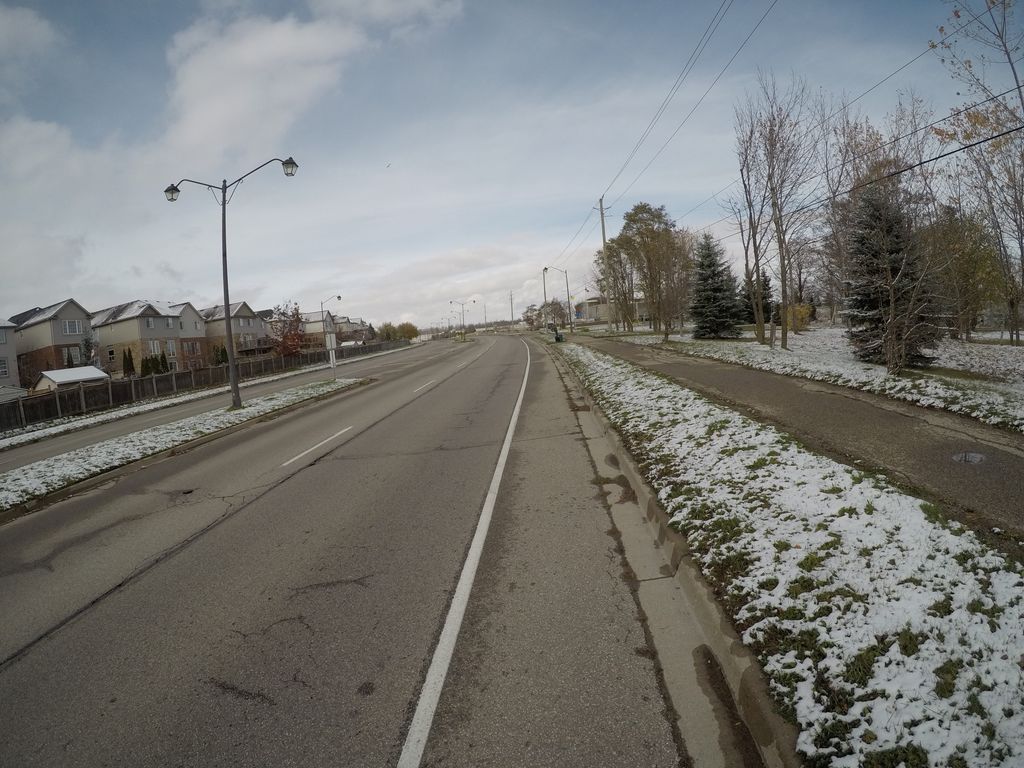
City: kitchener-waterloo